Question: Second layout question for a CSS newbie.
I have in my ASP.NET layout in the site master page the generated .Main div. I have added a new page called 'Show.aspx' and have added some divs to this. What im trying to do is to expand the '.main' div based on the size of the description div of 'Show.aspx'
To add, I have added the 'description' div on the source server side, where as .main is in the site master CSS page.
Here is the screenshot showing the issue:

As shown the white .main div is not expanding. I have tried adding overflow:auto but again to no avail. As I am using a float style on my div's after some research this could be the issue but I don't know why.
Code:
sitemaster .main:
'''
<!DOCTYPE html PUBLIC "-//W3C//DTD XHTML 1.0 Strict//EN" "http://www.w3.org/TR/xhtml1/DTD/xhtml1-strict.dtd">
<html xmlns="http://www.w3.org/1999/xhtml" xml:lang="en">
<head runat="server">
<title></title>
<link href="~/Styles/Site.css" rel="stylesheet" type="text/css" />
</head>
<body>
<form runat="server">
<div class="page">
<asp:ContentPlaceHolder ID="HeadContent" runat="server">
</asp:ContentPlaceHolder>
<div class="header">
<div class="title">
<h1>
<img id="Img1" src = "Images/coffe pic.png" alt="" runat="server" />
Coffee Stop
</h1>
</div>
<div class="loginDisplay">
</div>
<div class="clear hideSkiplink">
<asp:Menu ID="NavigationMenu" runat="server" CssClass="menu" EnableViewState="false" IncludeStyleBlock="false" Orientation="Horizontal">
<Items>
<asp:MenuItem NavigateUrl="~/Default.aspx" Text="Home"/>
<asp:MenuItem Text="Shop Online" Value="Shop Online"></asp:MenuItem>
<asp:MenuItem Text="Contact Us" Value="Contact Us"></asp:MenuItem>
<asp:MenuItem Text="About Us" Value="About Us"></asp:MenuItem>
</Items>
</asp:Menu>
</div>
</div>
<div class="main">
<asp:ContentPlaceHolder ID="MainContent" runat="server"/>
</div>
<div class="clear">
</div>
</div>
<div class="footer">
</div>
</form>
</body>
</html>
'''
And my server side added divs of the Show.aspx page:
'''
<%@ Page Title="" Language="C#" MasterPageFile="~/Site.Master" AutoEventWireup="true" CodeBehind="Show.aspx.cs" Inherits="ViewCDs.Show" %>
'''
'''
<asp:FormView ID="FormView1" runat="server" Height="141px">
<EditItemTemplate>
coffeeName:
<asp:TextBox ID="coffeeNameTextBox" runat="server"
Text='<%# Bind("coffeeName") %>' />
<br />
coffeeOrigin:
<asp:TextBox ID="coffeeOriginTextBox" runat="server"
Text='<%# Bind("coffeeOrigin") %>' />
<br />
coffeeStrength:
<asp:TextBox ID="coffeeStrengthTextBox" runat="server"
Text='<%# Bind("coffeeStrength") %>' />
<br />
coffeeGrind:
<asp:TextBox ID="coffeeGrindTextBox" runat="server"
Text='<%# Bind("coffeeGrind") %>' />
<br />
coffeePrice:
<asp:TextBox ID="coffeePriceTextBox" runat="server"
Text='<%# Bind("coffeePrice") %>' />
<br />
coffeeQty:
<asp:TextBox ID="coffeeQtyTextBox" runat="server"
Text='<%# Bind("coffeeQty") %>' />
<br />
coffeeRRP:
<asp:TextBox ID="coffeeRRPTextBox" runat="server"
Text='<%# Bind("coffeeRRP") %>' />
<br />
<asp:LinkButton ID="UpdateButton" runat="server" CausesValidation="True"
CommandName="Update" Text="Update" />
&nbsp;<asp:LinkButton ID="UpdateCancelButton" runat="server"
CausesValidation="False" CommandName="Cancel" Text="Cancel" />
</EditItemTemplate>
<InsertItemTemplate>
coffeeName:
<asp:TextBox ID="coffeeNameTextBox" runat="server"
Text='<%# Bind("coffeeName") %>' />
<br />
coffeeOrigin:
<asp:TextBox ID="coffeeOriginTextBox" runat="server"
Text='<%# Bind("coffeeOrigin") %>' />
<br />
coffeeStrength:
<asp:TextBox ID="coffeeStrengthTextBox" runat="server"
Text='<%# Bind("coffeeStrength") %>' />
<br />
coffeeGrind:
<asp:TextBox ID="coffeeGrindTextBox" runat="server"
Text='<%# Bind("coffeeGrind") %>' />
<br />
coffeePrice:
<asp:TextBox ID="coffeePriceTextBox" runat="server"
Text='<%# Bind("coffeePrice") %>' />
<br />
coffeeQty:
<asp:TextBox ID="coffeeQtyTextBox" runat="server"
Text='<%# Bind("coffeeQty") %>' />
<br />
coffeeRRP:
<asp:TextBox ID="coffeeRRPTextBox" runat="server"
Text='<%# Bind("coffeeRRP") %>' />
<br />
<asp:LinkButton ID="InsertButton" runat="server" CausesValidation="True"
CommandName="Insert" Text="Insert" />
&nbsp;<asp:LinkButton ID="InsertCancelButton" runat="server"
CausesValidation="False" CommandName="Cancel" Text="Cancel" />
</InsertItemTemplate>
<ItemTemplate>
<b>Origin:</b>
<asp:Label ID="coffeeOriginLabel" runat="server"
Text='<%# Bind("coffeeOrigin") %>' />
<br />
<b>Grind:</b>
<asp:Label ID="coffeeGrindLabel" runat="server"
Text='<%# Bind("coffeeGrind") %>' />
<br />
<b>Price: PS</b>
<asp:Label ID="coffeePriceLabel" runat="server"
Text='<%# Bind("coffeePrice") %>' />
<br />
<b>Strength:</b>
<asp:Label ID="coffeeStrengthLabel" runat="server"
Text='<%# Bind("coffeeStrength") %>' />
<br />
<b>Stock Level:</b>
<asp:Label ID="coffeeQtyLabel" runat="server" Text='<%# Bind("coffeeQty") %>' />
<br />
</ItemTemplate>
</asp:FormView>
<asp:SqlDataSource ID="SqlDataSource1" runat="server"
ConnectionString="<%$ ConnectionStrings:CoffeeConnectionString %>"
SelectCommand="SELECT [coffeeName], [coffeeOrigin], [coffeeStrength], [coffeeGrind], [coffeePrice], [coffeeQty], [coffeeRRP] FROM [Coffees]">
</asp:SqlDataSource>
<br />
'''
Beans
Smooth
Course
'''
<div style=" float:left; width: 165px; height: 40px;">
<br />
<b><asp:Label ID="Label2" runat="server" Text="Quantity:"></asp:Label></b>
</div>
<div style=" float:right; width: 165px; height: 40px;">
<br />
<asp:TextBox ID="TextBox1" runat="server" Width="40px">1</asp:TextBox>
</div>
<div style=" float:left; width: 165px; height: 40px;">
<br />
<asp:Button ID="Button1" runat="server" Text="Buy" />
</div>
<div>
</div>
</div>
<br />
<br />
<div id = "titleDescrip" style="position:absolute; top:445px; font-size:20pt;" runat="server" >
</div>
<div id="divDescrip" style="position:absolute; top:480px; width:925px;" runat="server">
</div>
</asp:Content>
'''
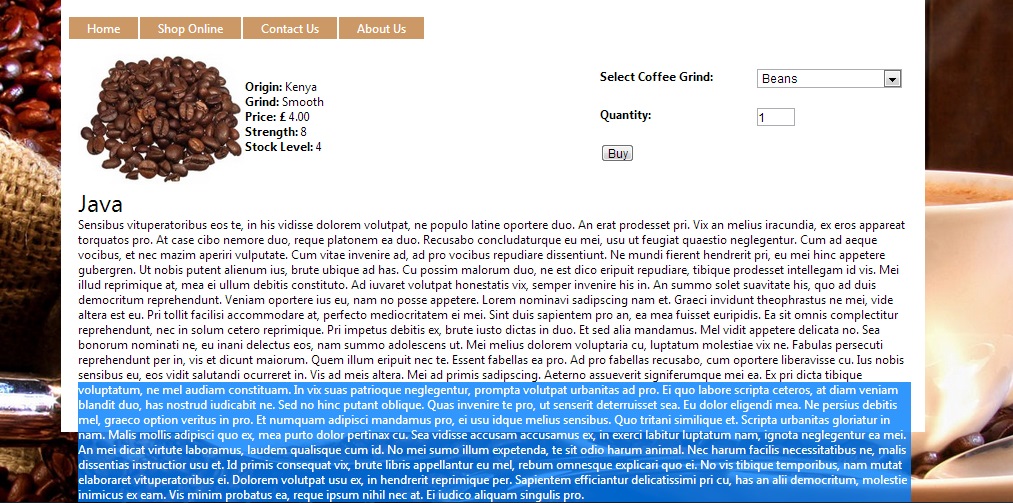
Answer: see there are few things you need to understand.
Master Page and Child page both get combined to become one, at runtime.
by that what I mean is suppose you have below container in your Master Page
'''
<div class="main">
<asp:ContentPlaceHolder id="mainContent" runat="server">
</asp:ContentPlaceHolder">
</div>
'''
and in your child page, viz 'Show.aspx', you have your containers like
'''
<asp:Content id="mains" ContentPlaceHolderId="mainContent">
<div class="pagecontent">
</div>
<div class="description">
</div>
</asp:Content>
'''
then at runtime they get rendered something like this(ofcours there are some more containers):
'''
<div class="main">
<div class="pagecontent">
</div>
<div class="description">
</div>
</div>
'''
Secondly, you are using 'position:absolute' for your inner elements, don't do that.
when you do 'position:absolute', you remove that element from the documents normal flow, so now, loosely speaking, the parent div, doesn't care what the dimensions of its absolute positioned children are!!
see this <URL>.
No matter what height you give to the inner divs, the main always expand accordingly, because main has no height defined, hence its height:auto